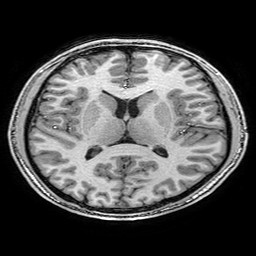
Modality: T1w
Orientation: coronal
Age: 21
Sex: male
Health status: healthy